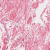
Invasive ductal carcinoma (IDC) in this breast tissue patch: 0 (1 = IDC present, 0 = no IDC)